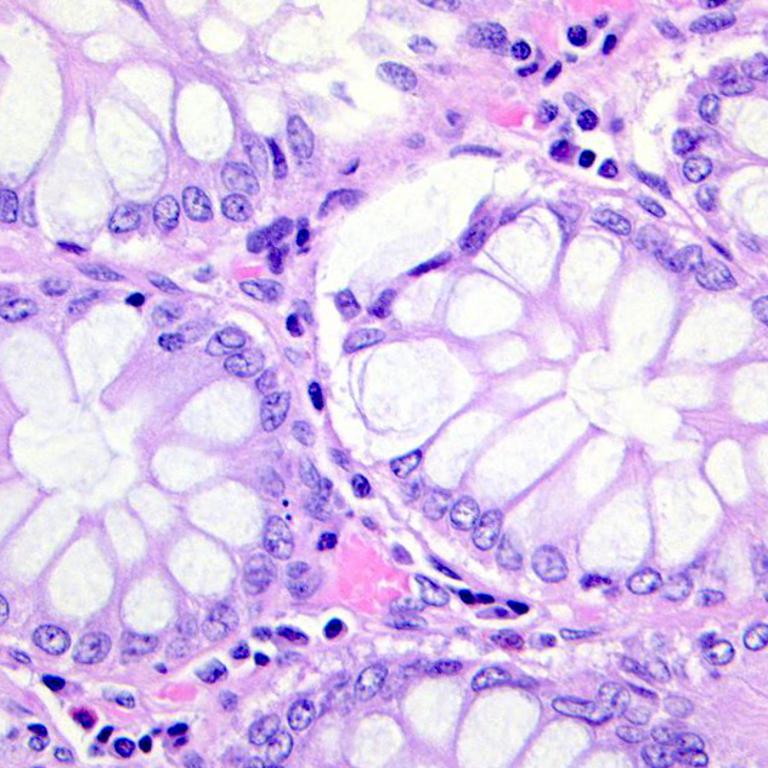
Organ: colon
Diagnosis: benign